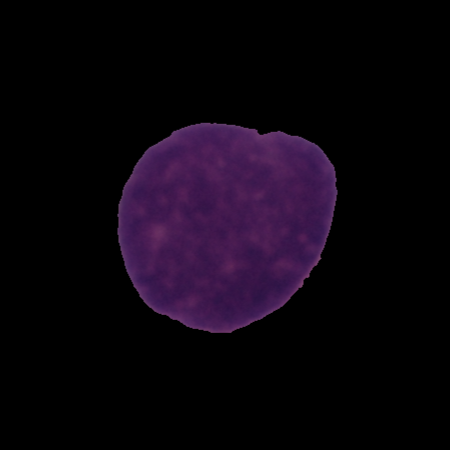
Label: cancer